Interaction volume radius: 5 \u00c5
Interaction volume height: 10 \u00c5
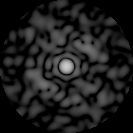
Disorder parameter: 0.8474